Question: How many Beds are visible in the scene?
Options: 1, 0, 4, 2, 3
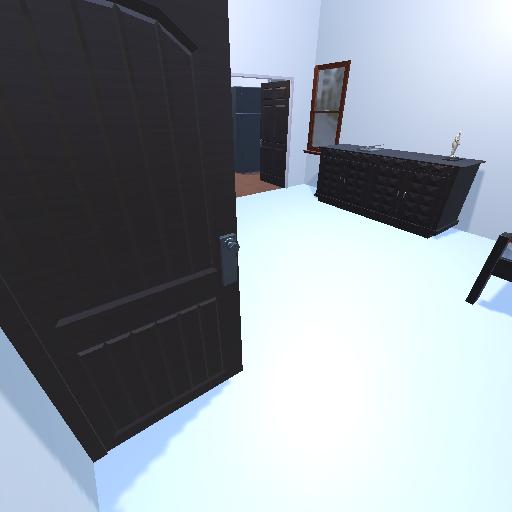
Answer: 1